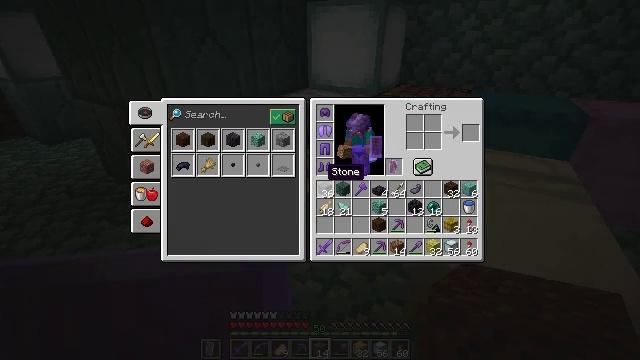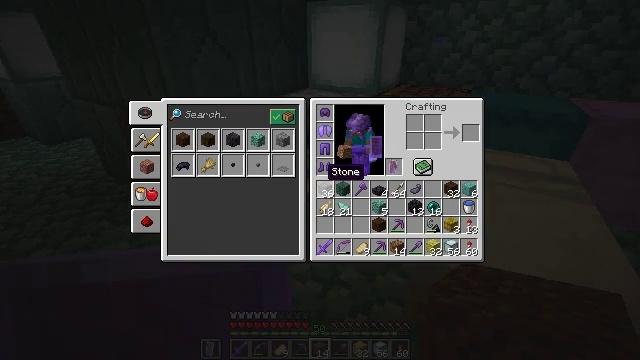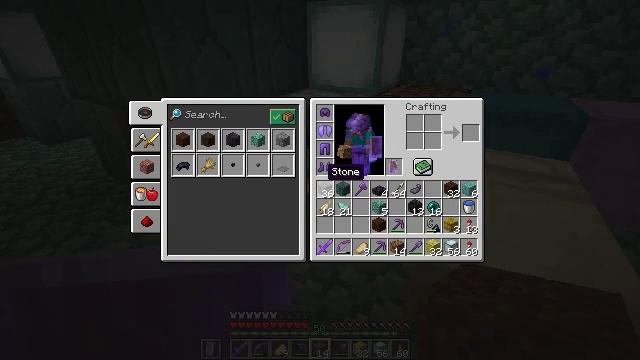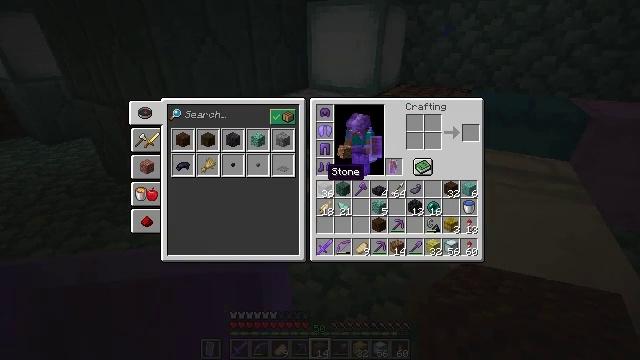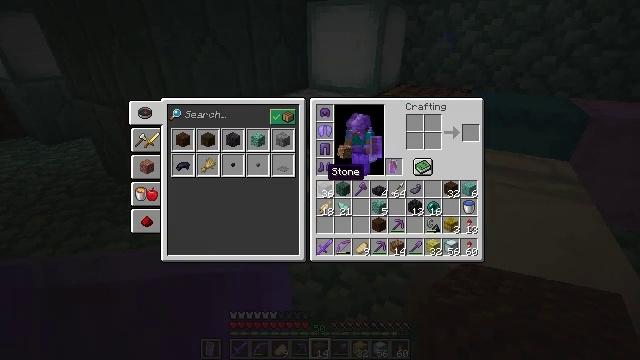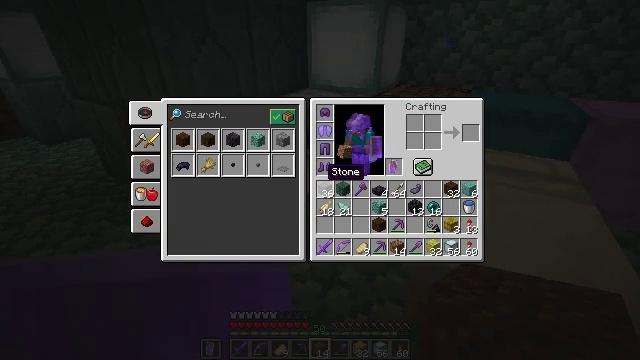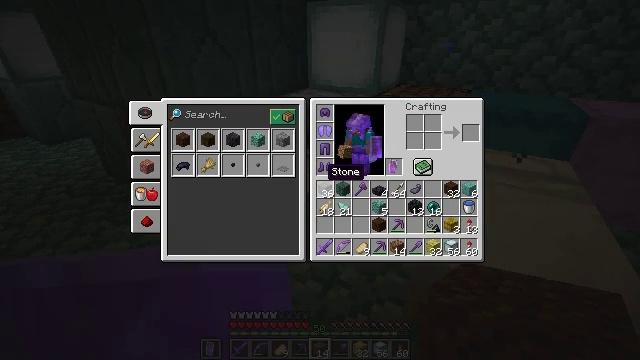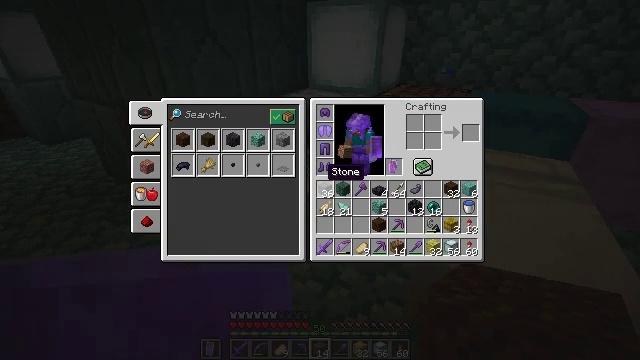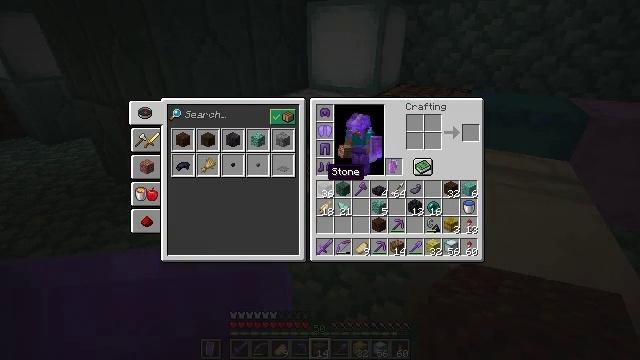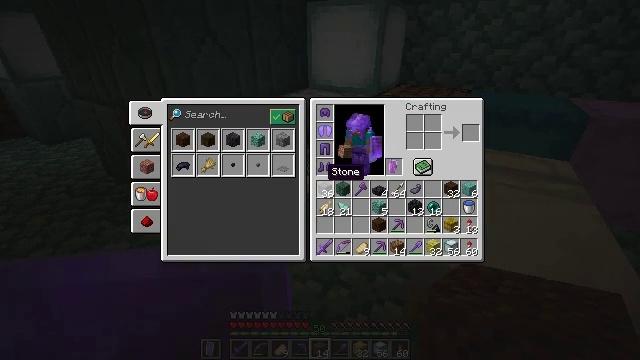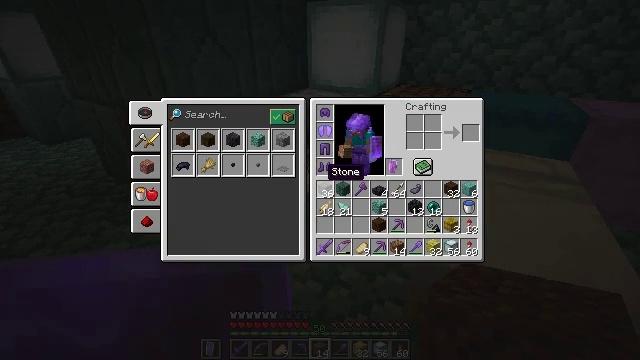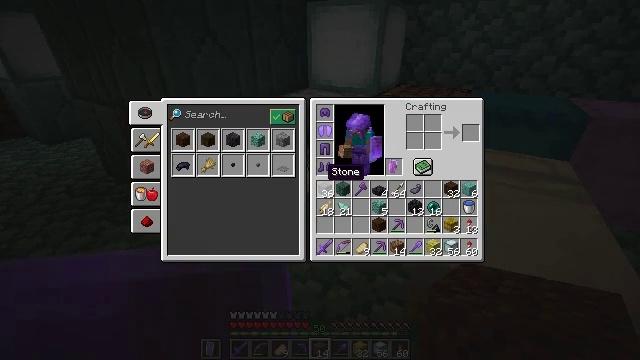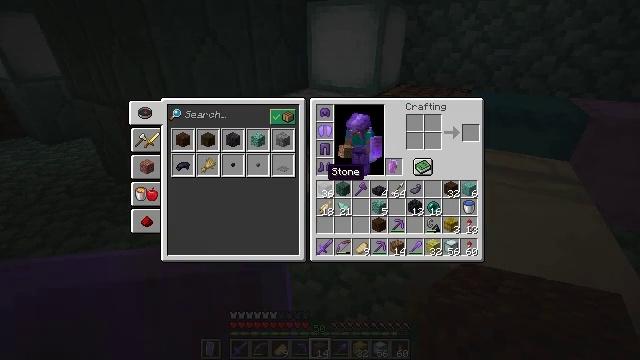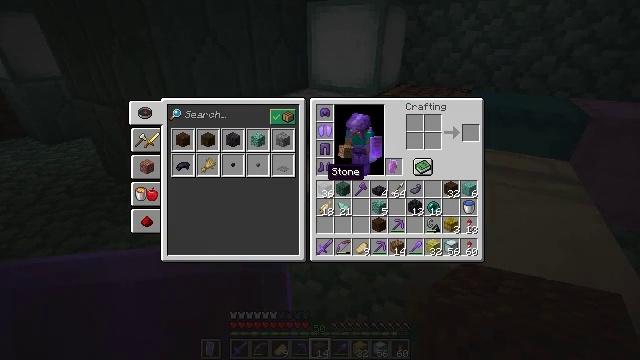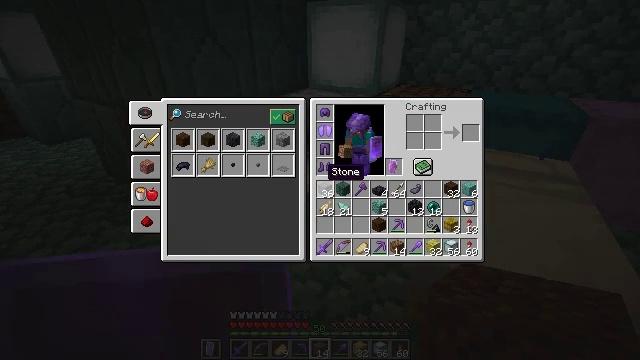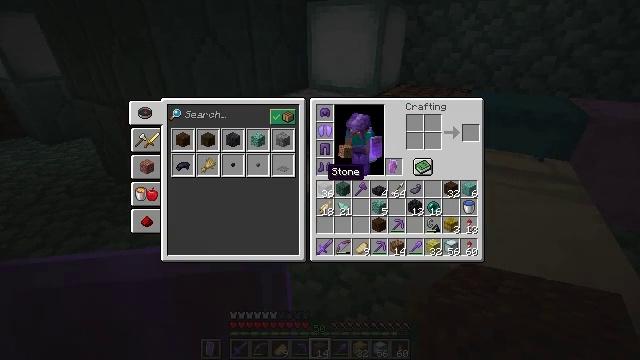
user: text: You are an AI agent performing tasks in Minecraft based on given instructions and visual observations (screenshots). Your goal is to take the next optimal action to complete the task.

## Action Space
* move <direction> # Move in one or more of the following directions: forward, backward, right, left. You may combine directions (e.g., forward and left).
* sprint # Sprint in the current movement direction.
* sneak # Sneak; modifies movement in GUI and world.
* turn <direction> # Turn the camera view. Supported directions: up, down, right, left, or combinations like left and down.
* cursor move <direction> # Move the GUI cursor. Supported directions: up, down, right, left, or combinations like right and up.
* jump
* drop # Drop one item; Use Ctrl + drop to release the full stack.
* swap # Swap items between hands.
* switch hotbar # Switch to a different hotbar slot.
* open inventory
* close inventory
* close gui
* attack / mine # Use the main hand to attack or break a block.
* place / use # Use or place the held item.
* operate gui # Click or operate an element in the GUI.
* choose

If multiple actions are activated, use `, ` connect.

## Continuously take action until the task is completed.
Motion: motion action
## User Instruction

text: craft item sponge
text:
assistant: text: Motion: no_op
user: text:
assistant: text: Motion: no_op
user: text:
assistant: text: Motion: no_op
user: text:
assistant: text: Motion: no_op
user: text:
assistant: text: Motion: no_op
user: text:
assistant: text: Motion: no_op
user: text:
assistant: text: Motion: no_op
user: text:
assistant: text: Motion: no_op
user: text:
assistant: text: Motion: no_op
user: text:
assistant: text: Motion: no_op
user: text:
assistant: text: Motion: no_op
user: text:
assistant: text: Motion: no_op
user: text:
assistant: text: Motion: no_op
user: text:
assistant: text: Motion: no_op
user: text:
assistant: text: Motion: no_op
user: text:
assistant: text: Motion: no_op
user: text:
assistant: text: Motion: no_op
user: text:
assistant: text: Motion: no_op
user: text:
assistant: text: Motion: no_op
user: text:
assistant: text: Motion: no_op
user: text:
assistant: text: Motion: no_op
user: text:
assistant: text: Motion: no_op
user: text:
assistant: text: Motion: no_op
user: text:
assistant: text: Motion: no_op
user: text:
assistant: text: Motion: no_op
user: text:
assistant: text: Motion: no_op
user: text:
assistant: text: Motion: no_op
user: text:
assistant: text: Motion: no_op
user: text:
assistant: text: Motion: no_op
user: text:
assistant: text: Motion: no_op